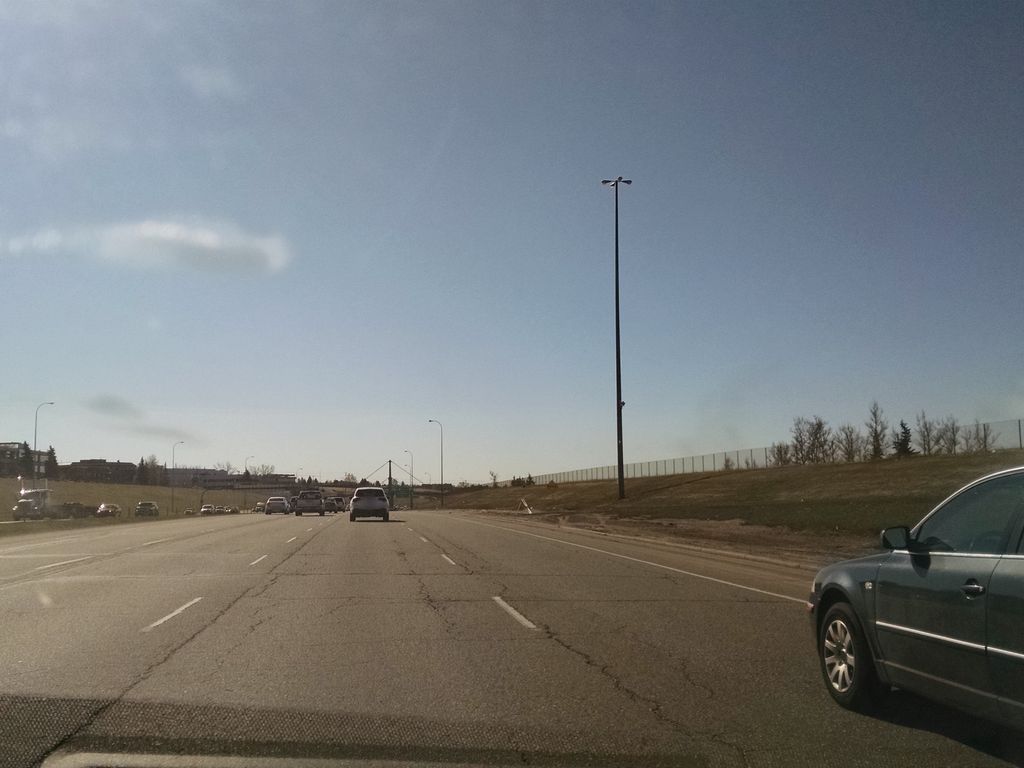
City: calgary